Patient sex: F
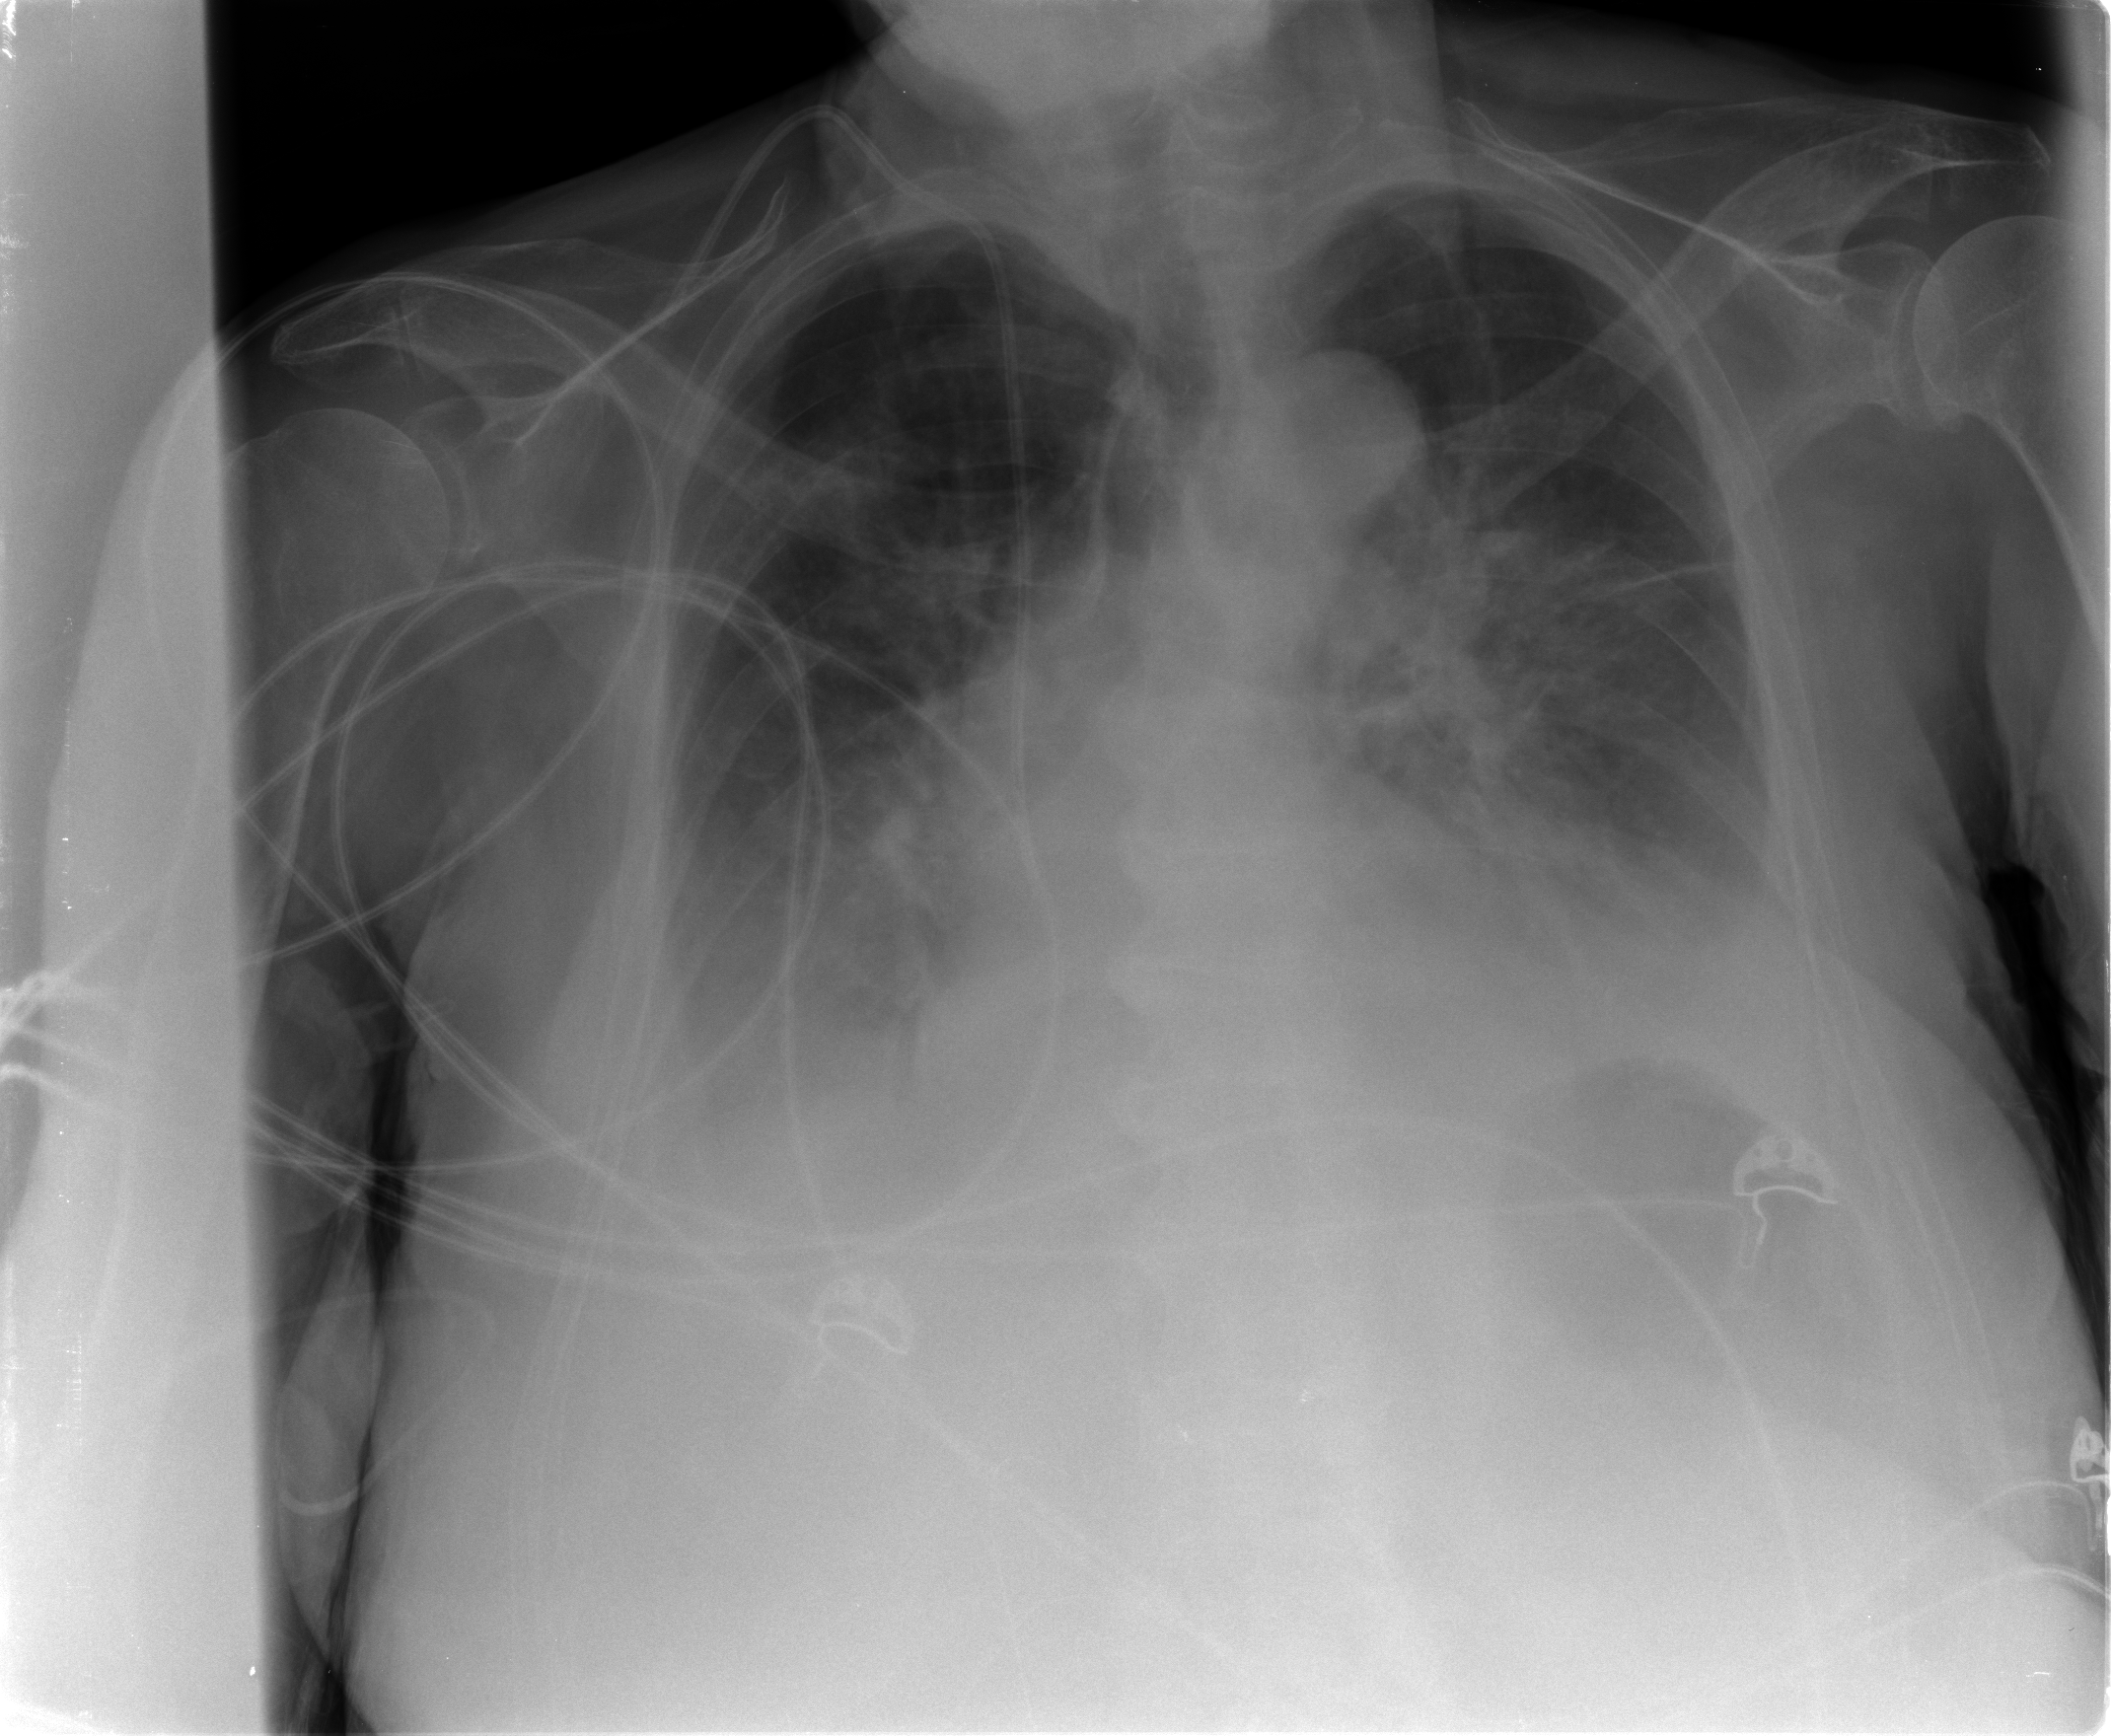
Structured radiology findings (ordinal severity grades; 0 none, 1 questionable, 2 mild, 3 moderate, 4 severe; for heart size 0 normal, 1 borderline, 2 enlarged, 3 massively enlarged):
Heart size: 1
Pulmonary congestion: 2
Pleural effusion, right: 3
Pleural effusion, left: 2
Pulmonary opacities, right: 2
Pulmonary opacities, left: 2
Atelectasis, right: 2
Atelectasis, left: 2